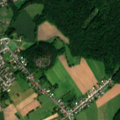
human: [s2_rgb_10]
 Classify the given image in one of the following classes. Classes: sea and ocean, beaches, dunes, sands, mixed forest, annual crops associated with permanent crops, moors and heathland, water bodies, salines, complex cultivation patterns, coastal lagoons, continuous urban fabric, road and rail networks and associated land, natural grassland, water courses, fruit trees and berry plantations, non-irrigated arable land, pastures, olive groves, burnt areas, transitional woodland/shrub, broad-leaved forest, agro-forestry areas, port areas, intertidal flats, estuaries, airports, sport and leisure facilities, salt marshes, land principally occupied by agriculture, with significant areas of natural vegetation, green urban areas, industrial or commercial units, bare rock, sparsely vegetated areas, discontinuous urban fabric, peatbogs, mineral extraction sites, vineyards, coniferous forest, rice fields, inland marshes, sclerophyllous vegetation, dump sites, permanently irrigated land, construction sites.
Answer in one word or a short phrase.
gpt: discontinuous urban fabric, complex cultivation patterns, broad-leaved forest